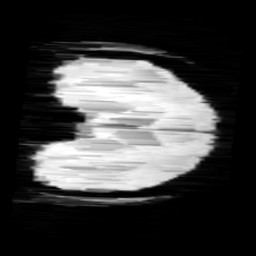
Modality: minIP
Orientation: coronal
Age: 12
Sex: female
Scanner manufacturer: siemens
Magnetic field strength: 3 T
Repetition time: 0.027 s
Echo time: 0.02 s